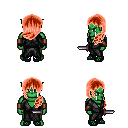
a pixel art fantasy rpg character, male body template, orc, green skin, gray robe, red pants, red left-swept hairstyle, leather bracers, ghillies, dagger, four views (front, back, left, right), 2x2 character sprite sheet, small pixel art, hard edges, no anti-aliasing